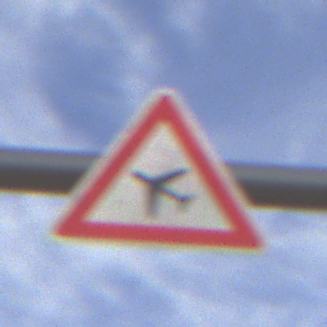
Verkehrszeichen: FlugbetriebRechts
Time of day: MorningAfternoon
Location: Outdoor (Suburban)
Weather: PartlyCloudy
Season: NotSpecified
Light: Natural